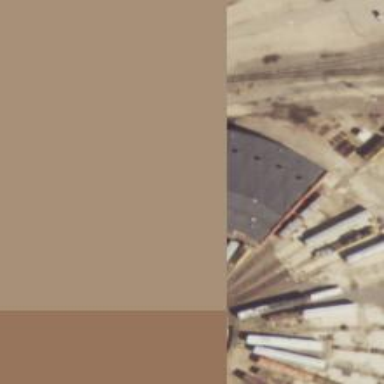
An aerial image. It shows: Railway yard used for servicing trains.